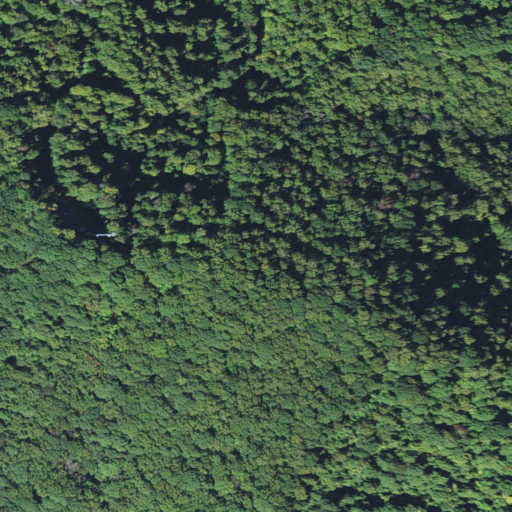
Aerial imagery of mountain in North Carolina named Butt Mountain containing only deciduous forest